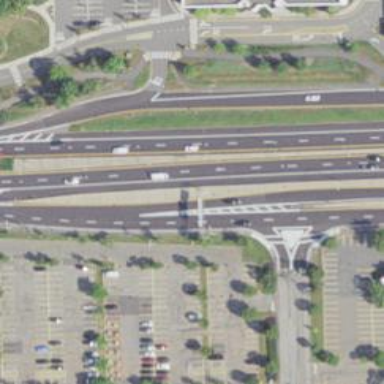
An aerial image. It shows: Trunk link highway.